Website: crate-barrel
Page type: billing-address
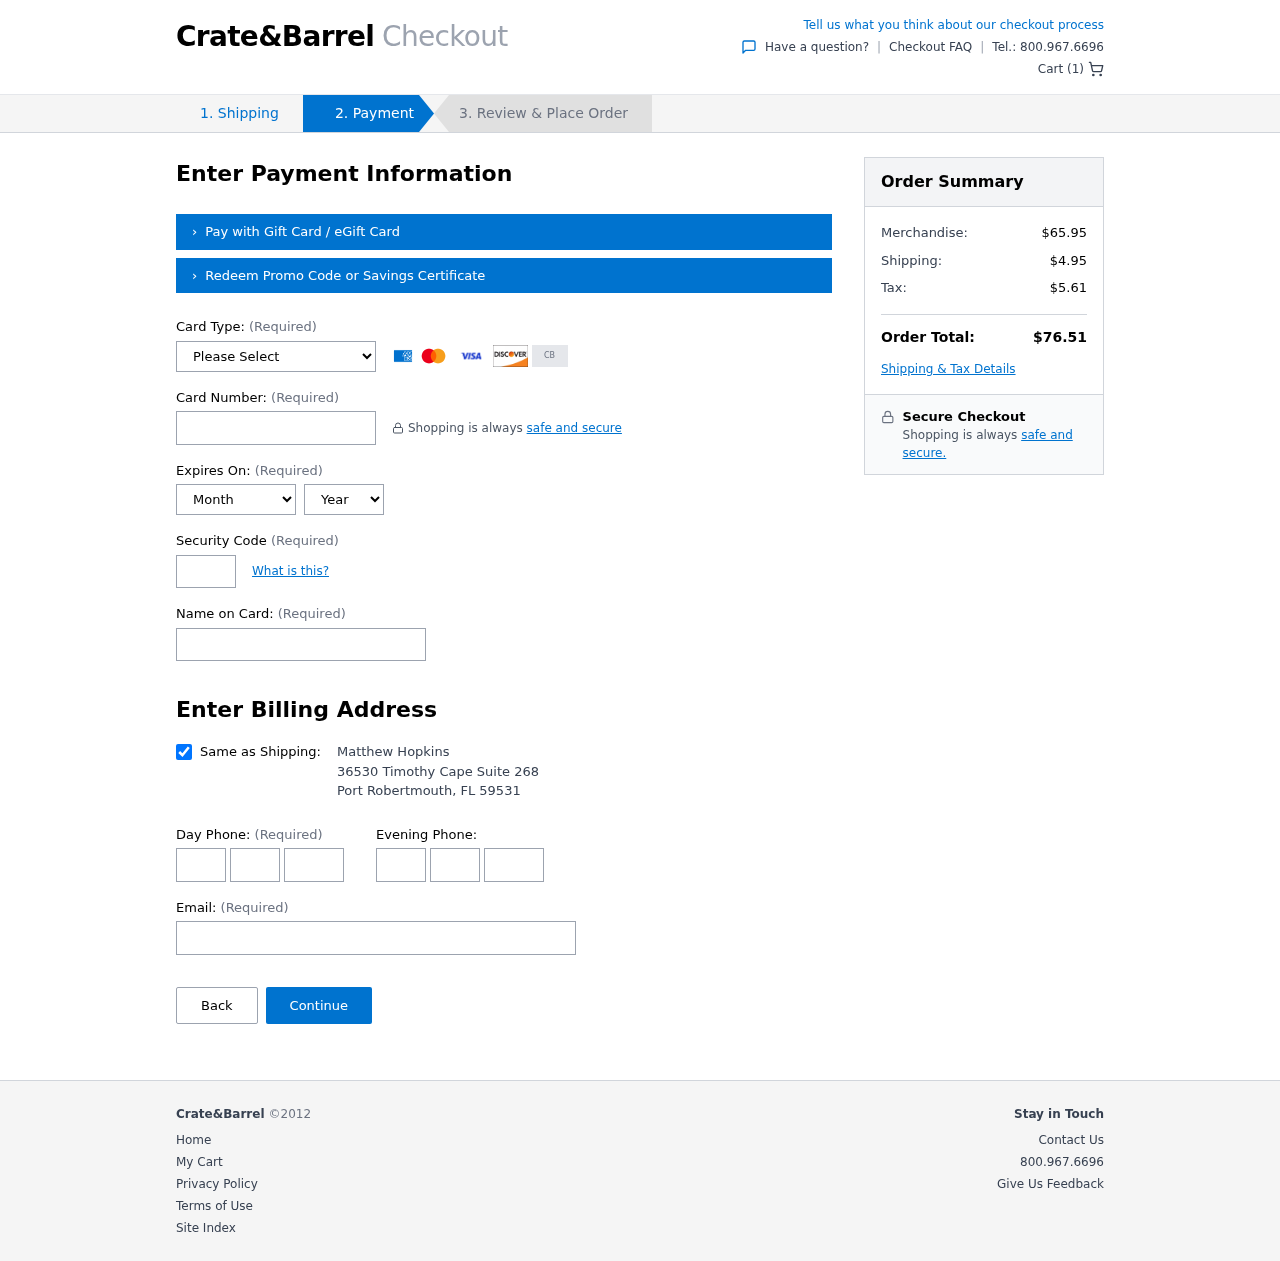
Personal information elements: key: PII_CARD_CVV
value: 838
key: PII_CARD_EXPIRY_MONTH
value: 03
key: PII_CARD_EXPIRY_YEAR
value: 29
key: PII_CARD_NUMBER
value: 4063 0707 1561 0852
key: PII_CARD_TYPE
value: Visa
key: PII_CITY
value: Port Robertmouth
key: PII_EMAIL
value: matthew.hopkins@hotmail.com
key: PII_FULLNAME
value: Matthew Hopkins
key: PII_PHONE_ALT_AREA
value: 893
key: PII_PHONE_ALT_PREFIX
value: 202
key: PII_PHONE_ALT_SUFFIX
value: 2832
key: PII_PHONE_AREA
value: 401
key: PII_PHONE_PREFIX
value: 403
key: PII_PHONE_SUFFIX
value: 4692
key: PII_POSTCODE
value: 59531
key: PII_STATE_ABBR
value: FL
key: PII_STREET
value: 36530 Timothy Cape Suite 268
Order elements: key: ORDER_NUM_ITEMS
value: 1
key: ORDER_SUBTOTAL
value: $65.95
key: ORDER_SHIPPING_COST
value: $4.95
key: ORDER_TAX
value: $5.61
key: ORDER_TOTAL
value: $76.51